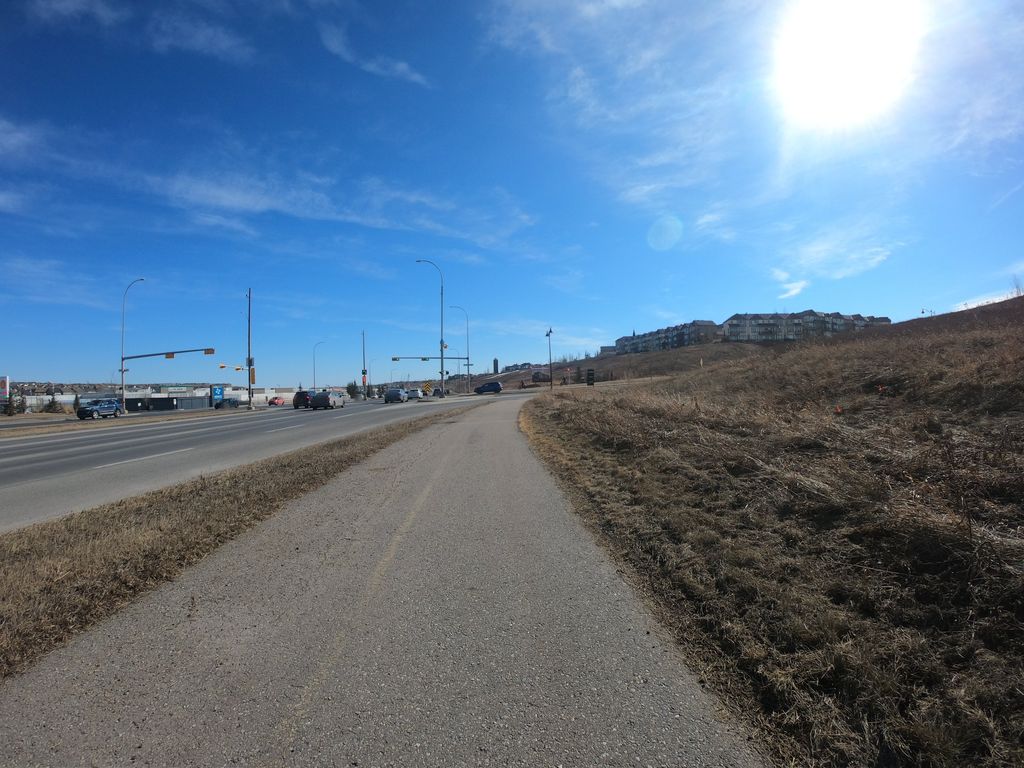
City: calgary